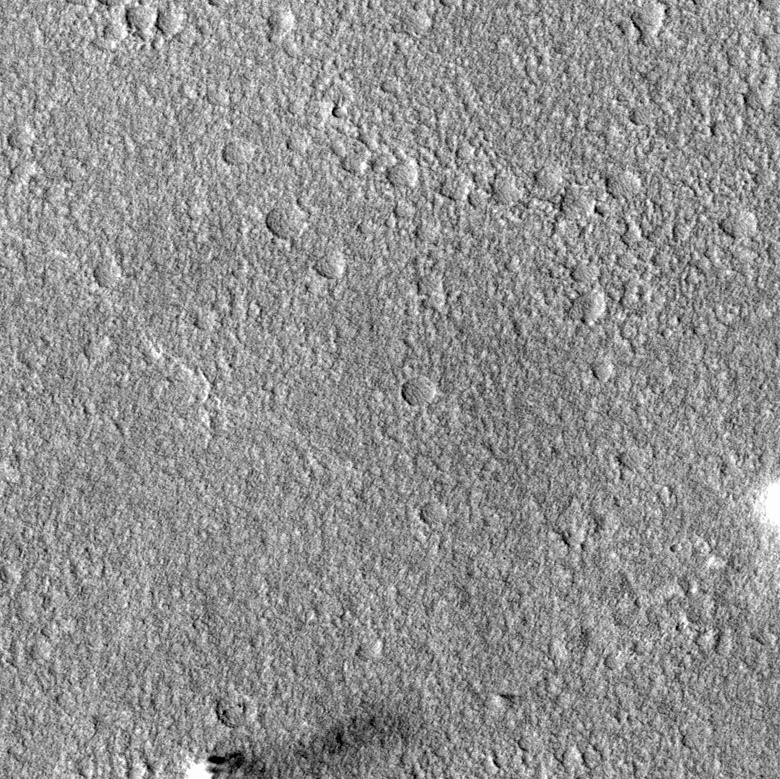
Label: dustdevil